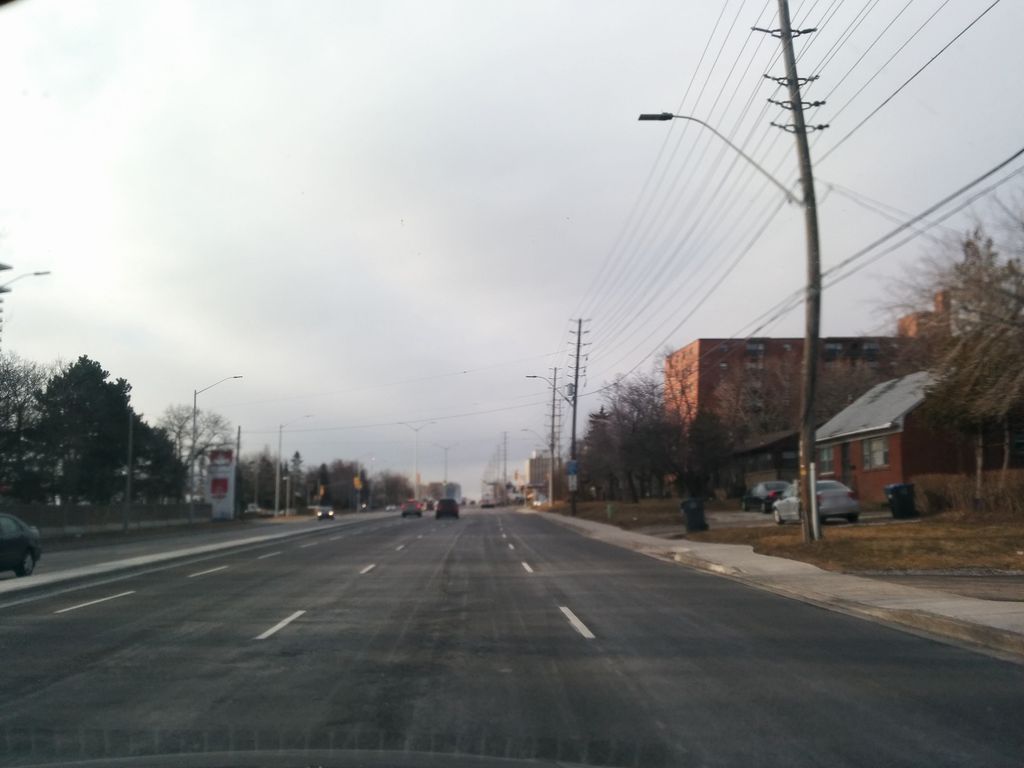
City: toronto